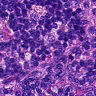
Metastatic tissue present: no